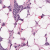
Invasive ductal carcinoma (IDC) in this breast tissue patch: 1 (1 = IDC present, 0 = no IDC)